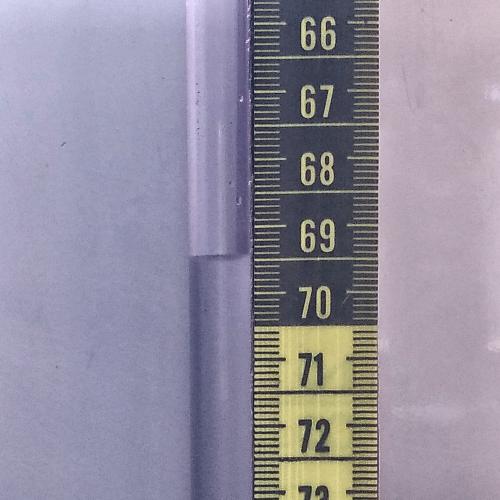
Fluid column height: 69.4 cm